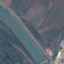
Land use / land cover: River